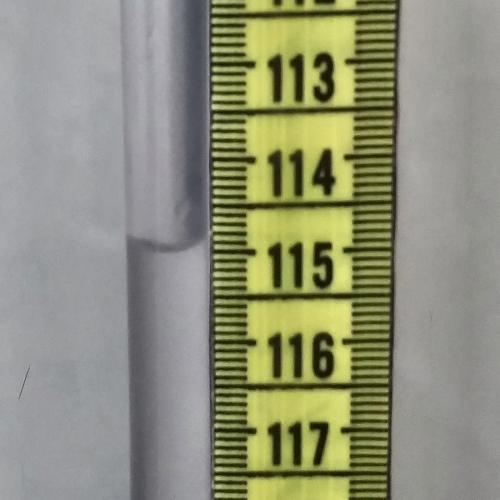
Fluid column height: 115.0 cm